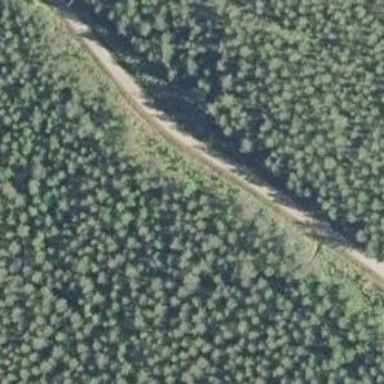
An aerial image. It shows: Track road.